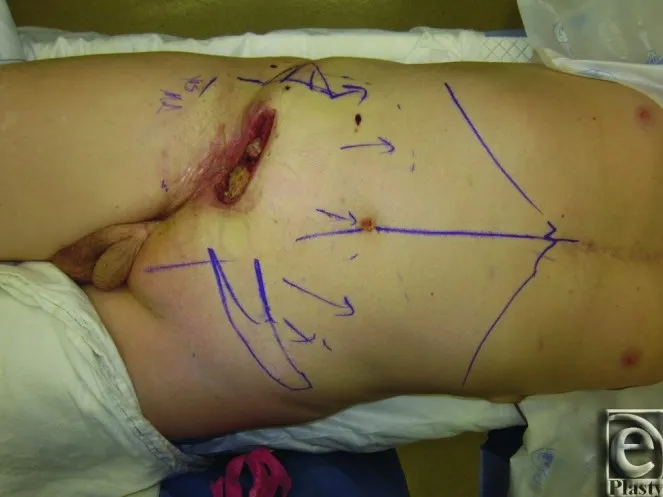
Patient 1 preoperation. The figure demonstrates the preoperative right inguinal defect and markings in patient 1.
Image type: medical_photograph (other_medical_photograph)